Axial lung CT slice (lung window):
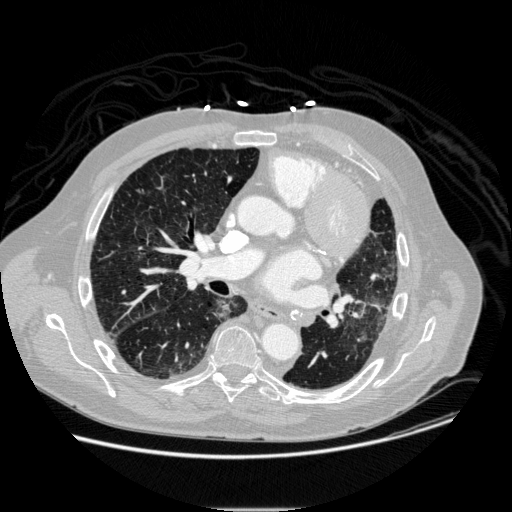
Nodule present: yes
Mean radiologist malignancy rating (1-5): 3.333